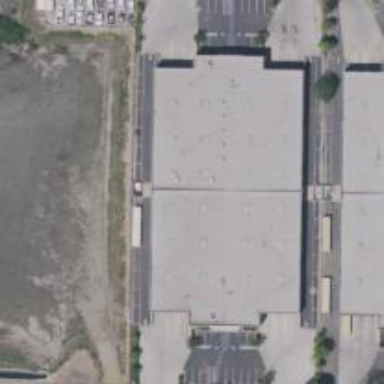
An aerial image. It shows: Warehouse building.